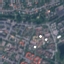
Land use / land cover class: Residential